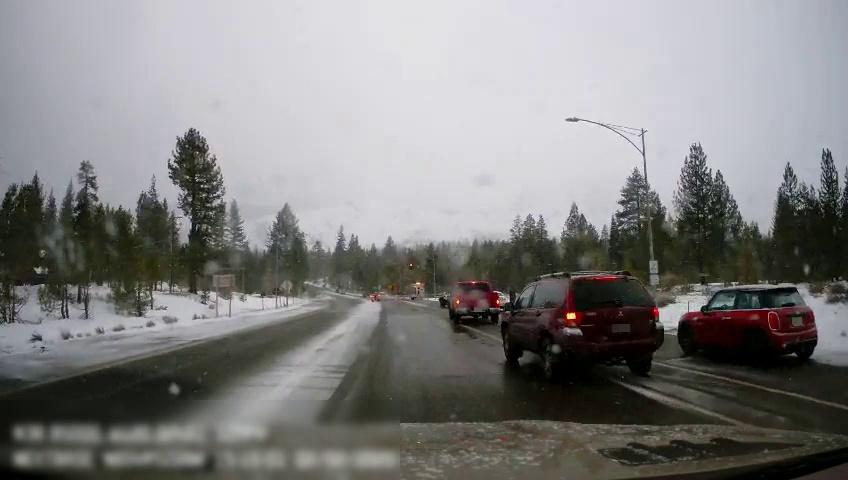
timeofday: Day
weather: Snowy
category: Drivable Space
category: Vehicles | SUV
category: Vehicles | Car
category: Vehicles | Truck
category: Vehicles | Car
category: Vehicles | Truck
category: Vehicles | SUV
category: Lanes | Alternate Lane
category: Lanes | Alternate Lane
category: Traffic | Signs
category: Traffic | Signs